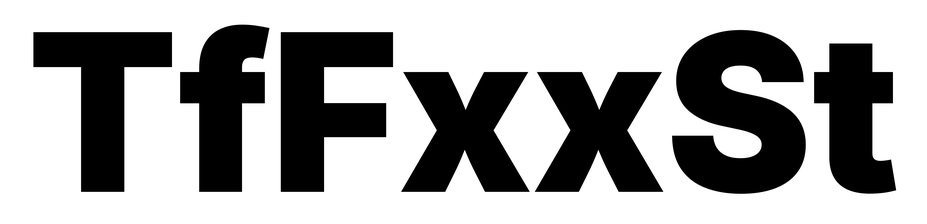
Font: Inter_Black